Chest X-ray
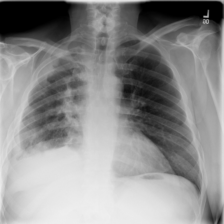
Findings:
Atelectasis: negative
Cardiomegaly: negative
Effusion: negative
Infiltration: negative
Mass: negative
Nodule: negative
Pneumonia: negative
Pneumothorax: negative
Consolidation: negative
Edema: negative
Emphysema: negative
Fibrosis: negative
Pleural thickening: positive
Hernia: negative